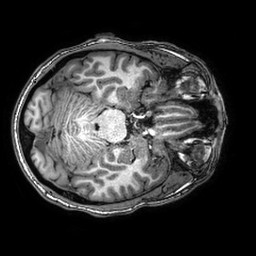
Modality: T1w
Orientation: axial
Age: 36
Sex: male
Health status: healthy